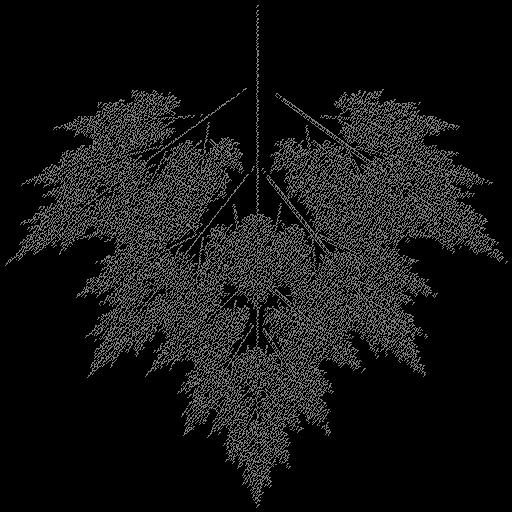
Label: tree